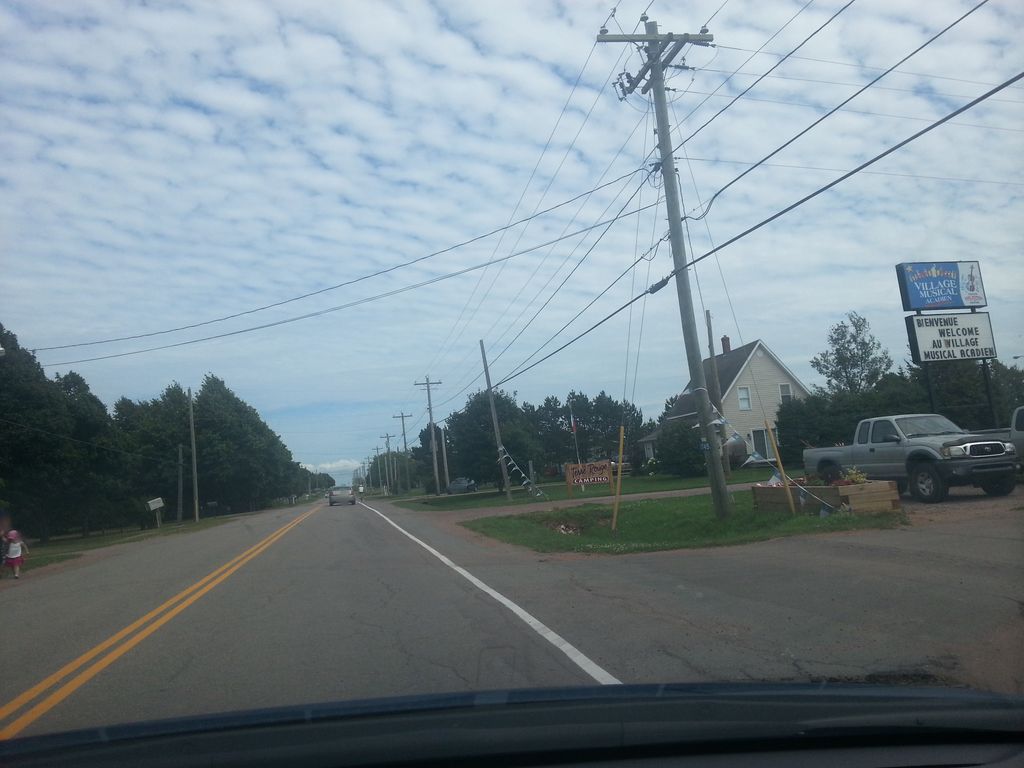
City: charlottetown